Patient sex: M
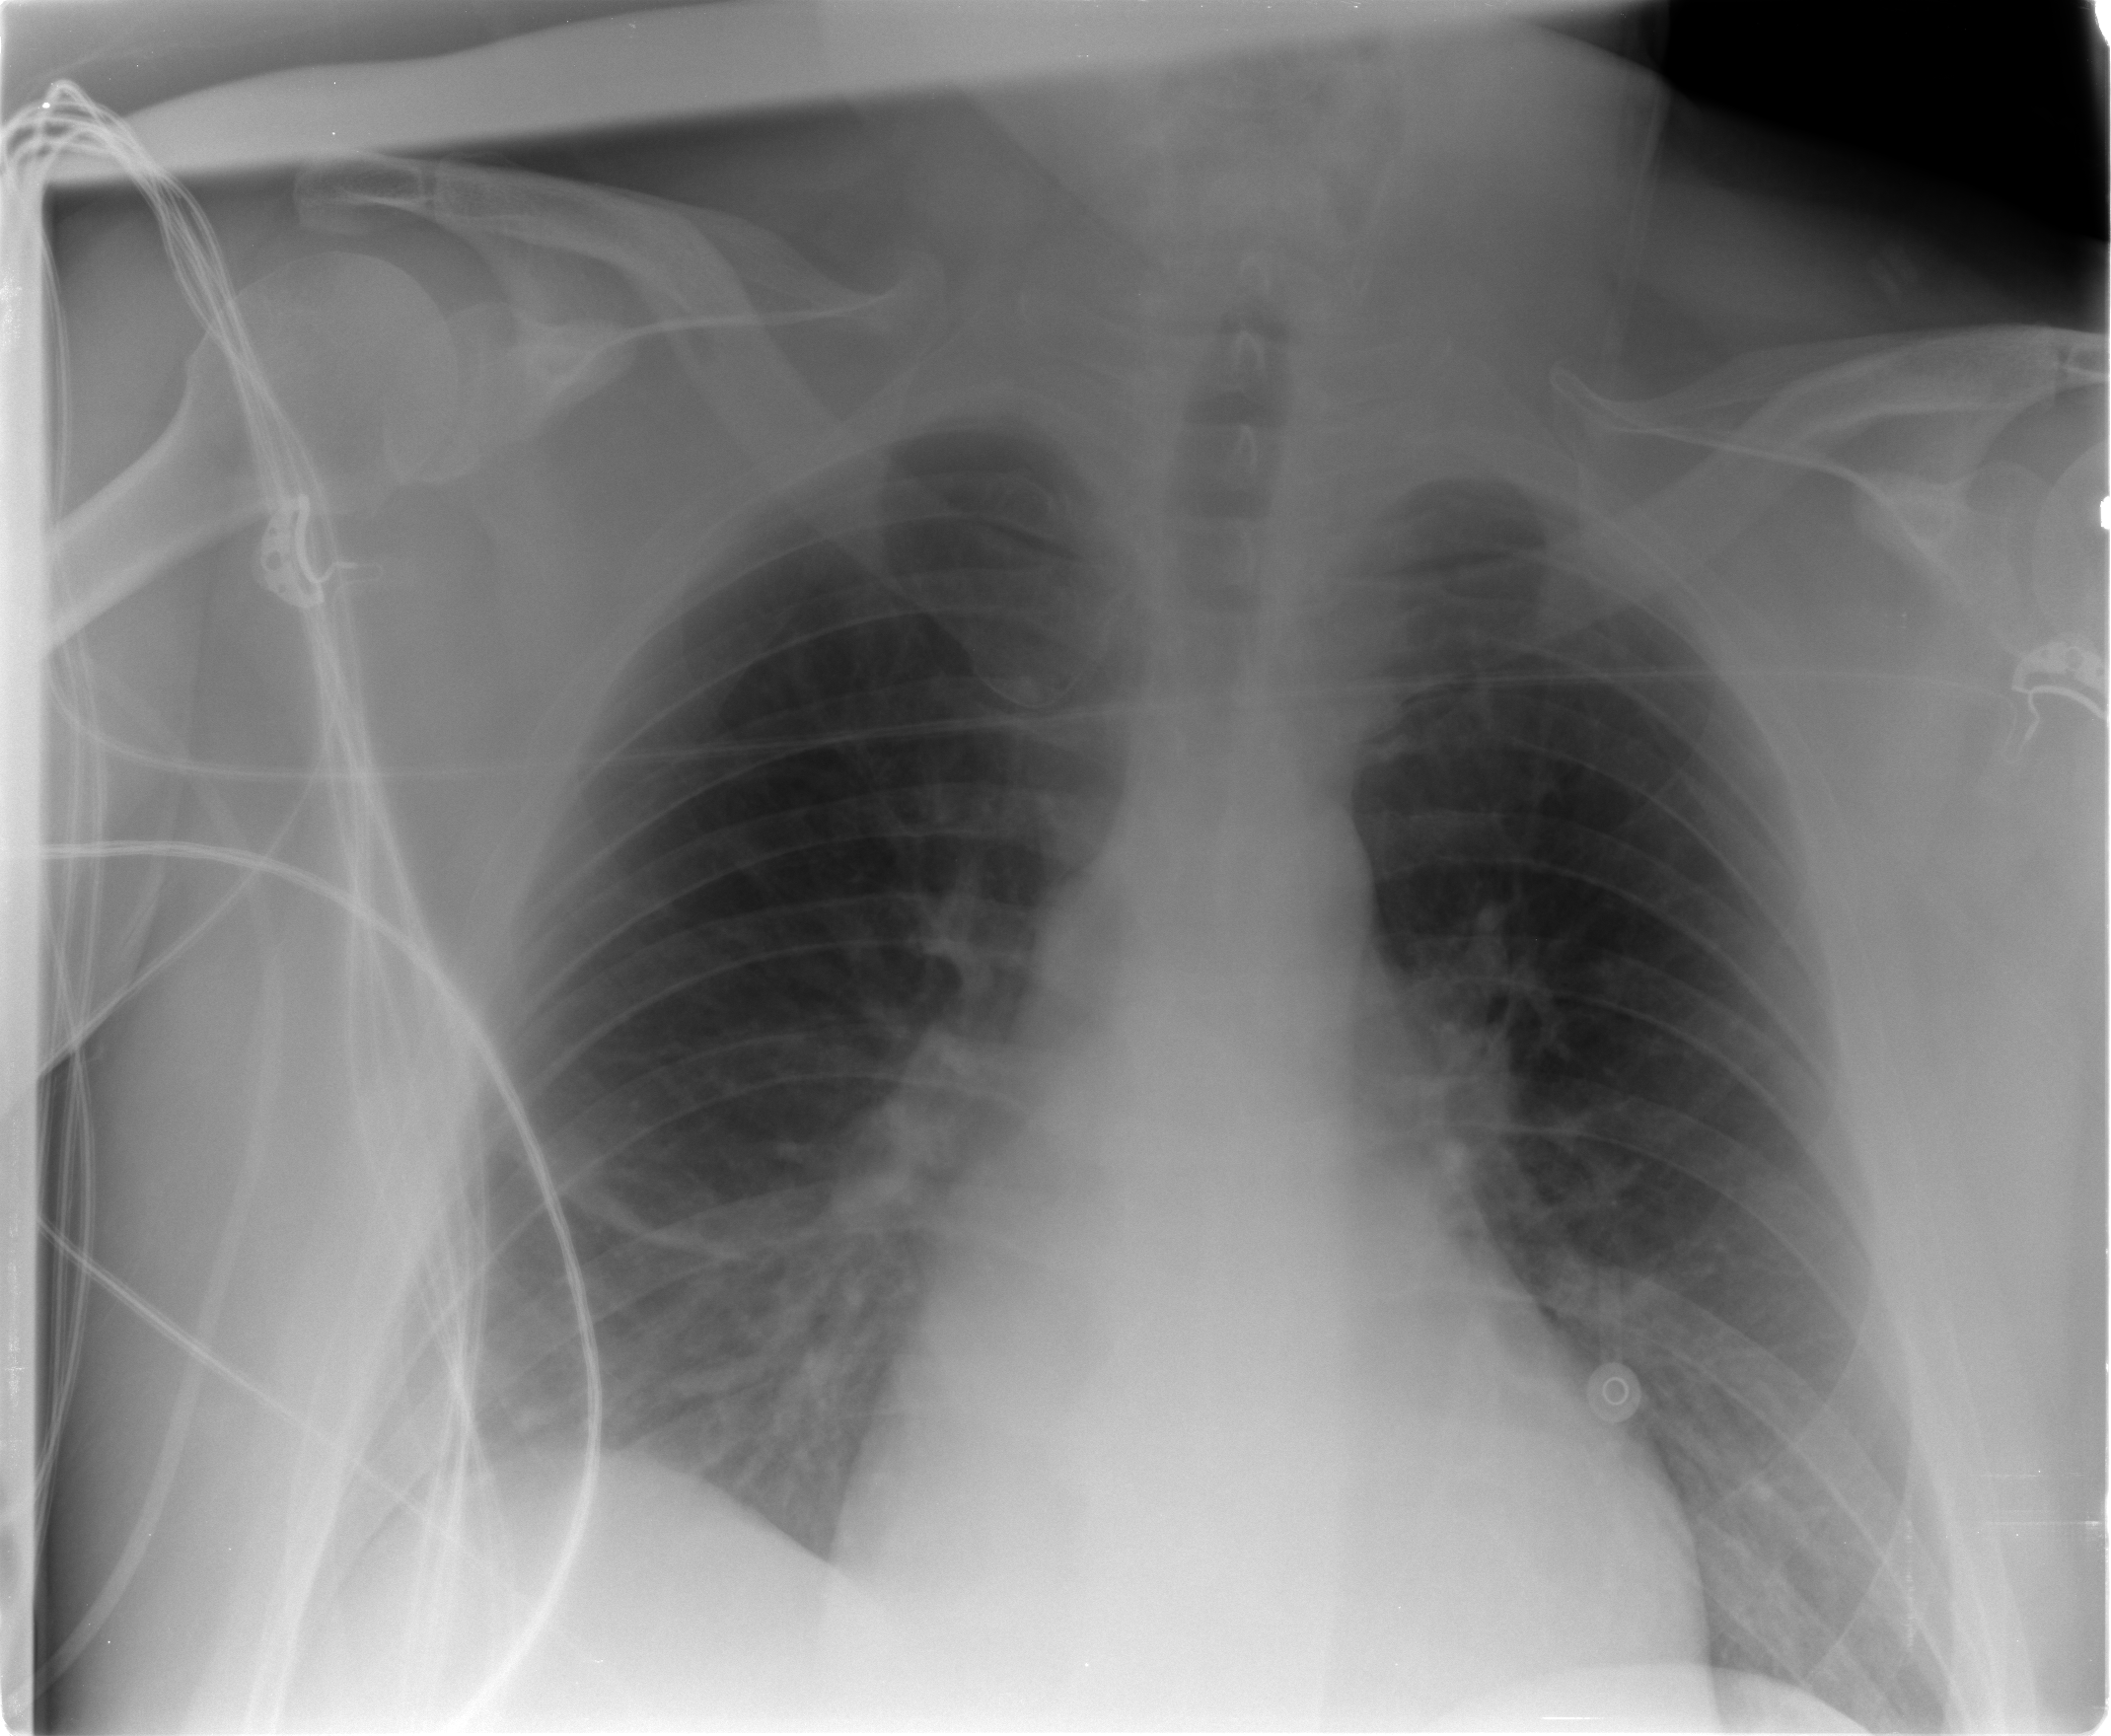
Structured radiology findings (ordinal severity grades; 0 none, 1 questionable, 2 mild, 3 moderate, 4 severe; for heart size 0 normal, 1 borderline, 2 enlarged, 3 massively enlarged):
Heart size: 1
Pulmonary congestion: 0
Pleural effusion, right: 1
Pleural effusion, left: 0
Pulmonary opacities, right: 0
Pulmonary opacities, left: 0
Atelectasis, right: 0
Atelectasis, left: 0